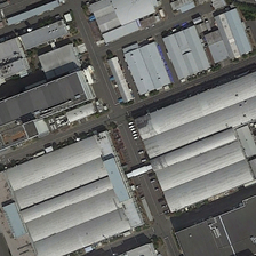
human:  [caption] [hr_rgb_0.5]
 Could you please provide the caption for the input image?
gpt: You can see six blocks of buildings in the factory.

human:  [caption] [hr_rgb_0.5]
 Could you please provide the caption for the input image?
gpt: Industrial cross separates the grey plant.

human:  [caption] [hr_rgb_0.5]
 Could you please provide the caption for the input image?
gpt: You can see six blocks of factory.

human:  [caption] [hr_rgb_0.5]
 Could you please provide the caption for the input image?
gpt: six blocks of buildings can be seen in the factory.

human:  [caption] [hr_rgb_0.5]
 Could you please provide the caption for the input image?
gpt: An intersection of industry separates gray plants.